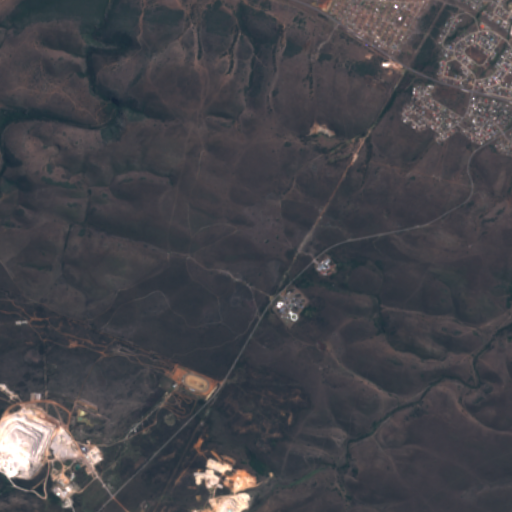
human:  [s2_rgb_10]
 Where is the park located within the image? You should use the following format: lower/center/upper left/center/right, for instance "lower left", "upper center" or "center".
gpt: The park is located in the center of the image.
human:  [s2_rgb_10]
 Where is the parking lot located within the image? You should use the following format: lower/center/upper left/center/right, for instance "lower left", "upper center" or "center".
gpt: The parking lot is located in the center of the image.
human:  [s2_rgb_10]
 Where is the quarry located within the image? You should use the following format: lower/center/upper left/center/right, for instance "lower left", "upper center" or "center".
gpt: The quarry is located in the lower left of the image.
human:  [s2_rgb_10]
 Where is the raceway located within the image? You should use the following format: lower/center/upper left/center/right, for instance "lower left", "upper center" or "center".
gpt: The raceway is located in the lower center of the image.
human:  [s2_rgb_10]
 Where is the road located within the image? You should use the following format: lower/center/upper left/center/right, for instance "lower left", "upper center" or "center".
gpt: There is no road in the image.